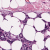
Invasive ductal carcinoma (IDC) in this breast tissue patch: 1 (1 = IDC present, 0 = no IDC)